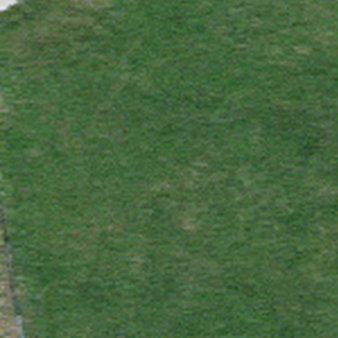
Label: other